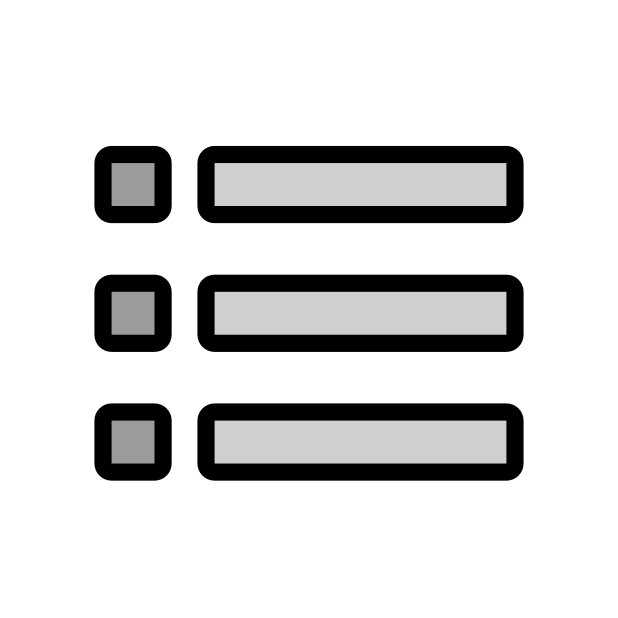
overview